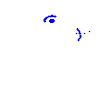
Particle: pion